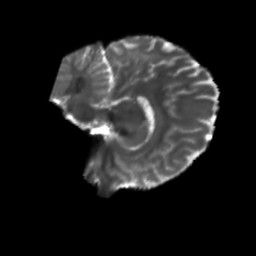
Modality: T2w
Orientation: sagittal
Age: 36
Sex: female
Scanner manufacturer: siemens
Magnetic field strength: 3 T
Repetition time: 5.47 s
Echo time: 0.0854 s